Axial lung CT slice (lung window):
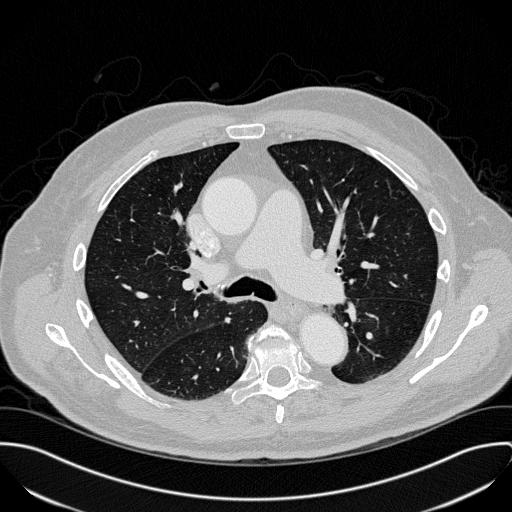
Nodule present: no